Current action and preconditions to check: trajectory_clear

Your task: For each precondition in the list above, predict whether it will hold at this action.

Consider the current scene as observed from the mobile robot's camera, and analyze the predicted future states of all dynamic agents (e.g., people, animals, vehicles, or any moving entities) within the NEXT SECOND.

IMPORTANT: Only answer "very likely" if you are absolutely certain—based on strong, clear evidence—that a dynamic agent will violate the precondition in the predicted future state. Do NOT answer "very likely" for unlikely, ambiguous, or low-probability risks.

Ask yourself for each precondition: Is there a high probability, with clear and convincing evidence, that the predicted future states of any dynamic agent will interfere with the predicted future state of the currently executing action within the NEXT SECOND, causing that precondition to fail?

Assess the risk level based on these predictions. Use "likely" or "very likely" if motions create a clear risk of interference.

Use "neutral" or "improbable" if agents are nearby but their predicted paths are clearly diverging or non-conflicting.

Failure Risk Categories: "very improbable", "improbable", "neutral", "likely", "very likely"

Answer Format: Output ONLY the probability_of_failure value from these categories: "very improbable", "improbable", "neutral", "likely", "very likely"

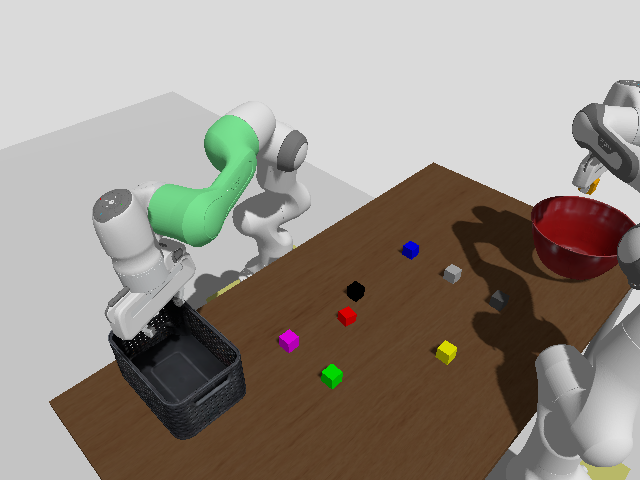

Answer: very improbable